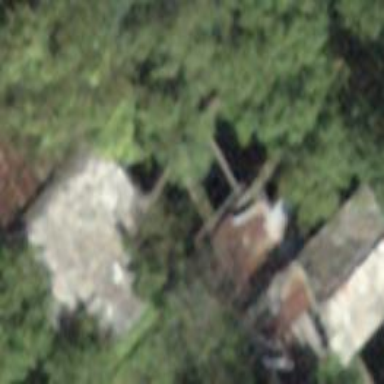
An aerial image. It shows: Ruins of building.